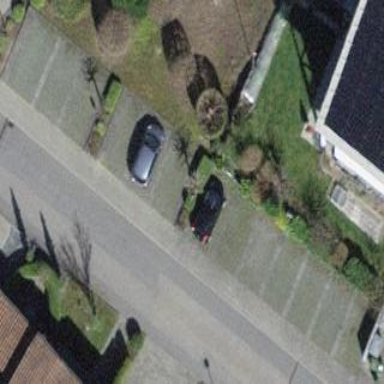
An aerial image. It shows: Parking area with surface.